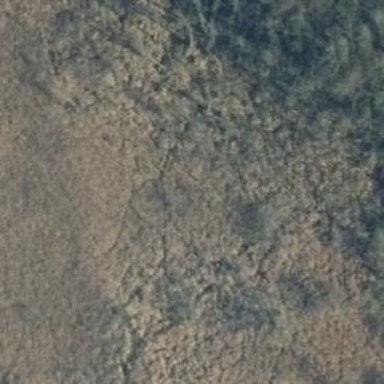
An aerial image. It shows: Marsh wetland.